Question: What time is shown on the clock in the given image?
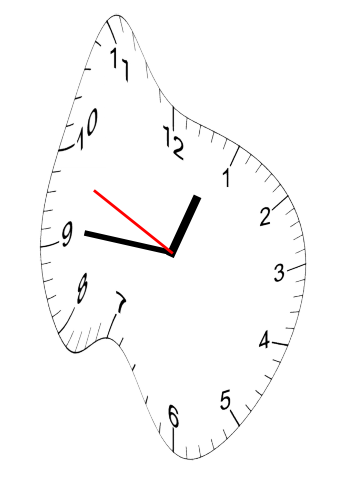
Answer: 12:45:49